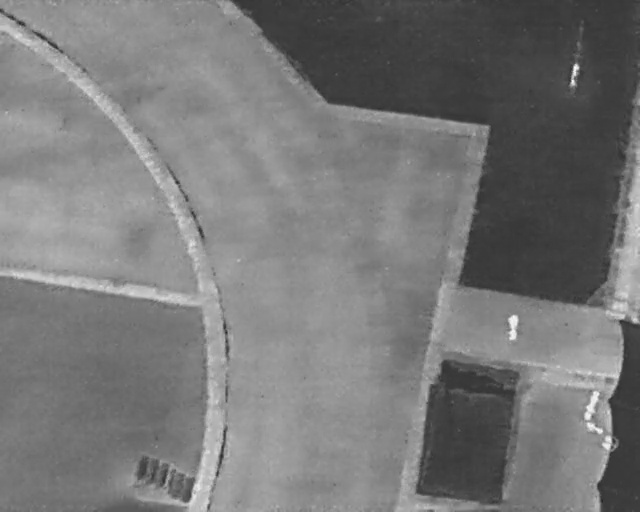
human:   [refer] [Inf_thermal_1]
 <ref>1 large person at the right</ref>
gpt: <box>[[77, 62, 82, 64, 2]]</box>

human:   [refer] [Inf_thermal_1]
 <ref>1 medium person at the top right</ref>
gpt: <box>[[87, 13, 91, 14, 9]]</box>